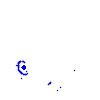
Particle: electron